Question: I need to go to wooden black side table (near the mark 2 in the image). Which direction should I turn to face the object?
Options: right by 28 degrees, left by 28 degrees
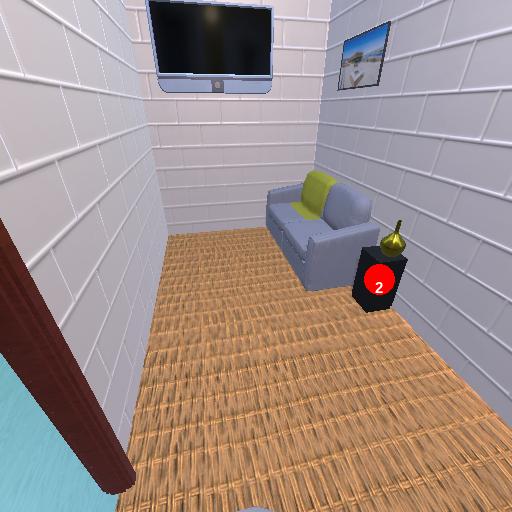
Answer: right by 28 degrees